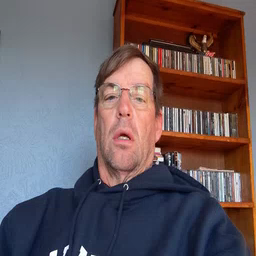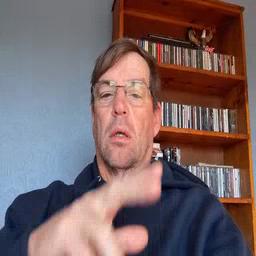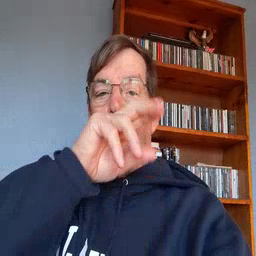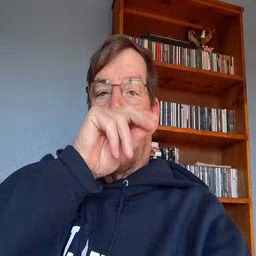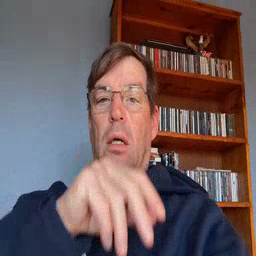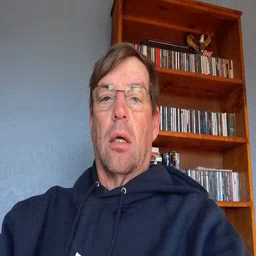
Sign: duck